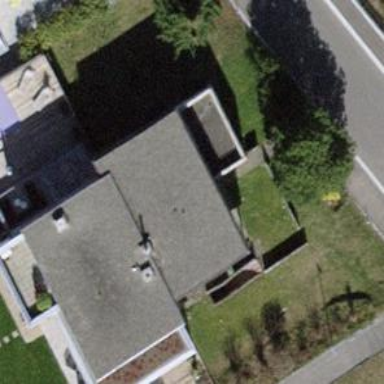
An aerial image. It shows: House with flat roof.